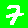
Digit: 7